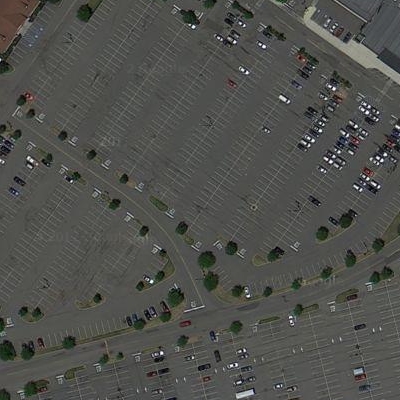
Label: Parking